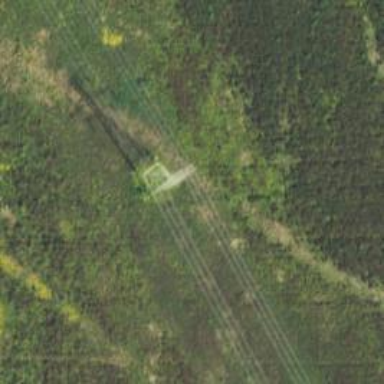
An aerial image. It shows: Lattice structure tower used for power distribution.